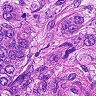
Metastatic tissue present: yes